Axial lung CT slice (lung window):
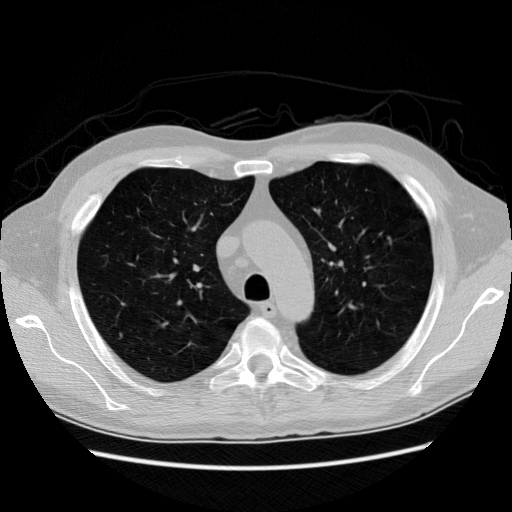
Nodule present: no